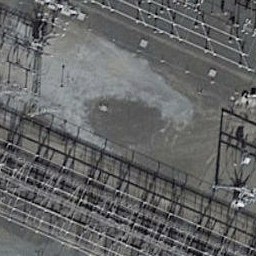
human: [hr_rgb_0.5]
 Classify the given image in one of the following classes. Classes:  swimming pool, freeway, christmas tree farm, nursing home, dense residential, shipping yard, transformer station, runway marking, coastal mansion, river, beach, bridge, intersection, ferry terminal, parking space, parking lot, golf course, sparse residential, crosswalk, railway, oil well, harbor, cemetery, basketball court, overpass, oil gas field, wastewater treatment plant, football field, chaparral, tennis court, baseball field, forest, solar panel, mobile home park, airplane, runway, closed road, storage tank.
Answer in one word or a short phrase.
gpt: transformer station